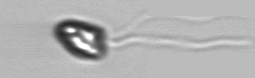
Label: flagellate_morphotype1